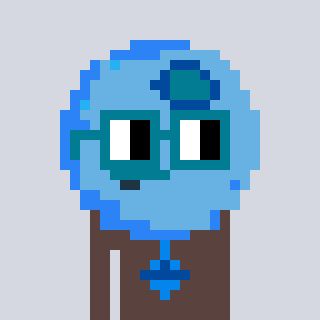
a pixel art character with square dark green glasses, a blueberry-shaped head and a darkbrown-colored body on a cool background